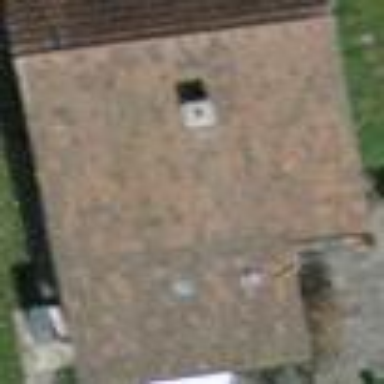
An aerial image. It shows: Building with tiled roof.